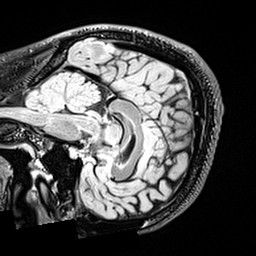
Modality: T2w
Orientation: sagittal
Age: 25
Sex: male
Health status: healthy
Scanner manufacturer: siemens
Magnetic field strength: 3 T
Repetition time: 5 s
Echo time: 0.397 s